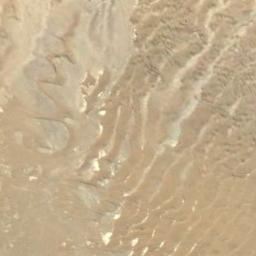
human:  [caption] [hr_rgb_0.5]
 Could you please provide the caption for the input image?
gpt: The desert is full of yellow sand .

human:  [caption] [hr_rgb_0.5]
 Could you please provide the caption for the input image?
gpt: There is some weed on the edge of this desert .

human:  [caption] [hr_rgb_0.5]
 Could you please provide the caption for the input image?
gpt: This is a yellow desert with wavy stripes .

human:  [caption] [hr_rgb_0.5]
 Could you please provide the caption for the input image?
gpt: The desert has yellow sand and some sand ripples and the desert terrain is rugged .

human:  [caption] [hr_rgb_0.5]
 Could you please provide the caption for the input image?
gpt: A yellow desert with some dunes and white rocks .